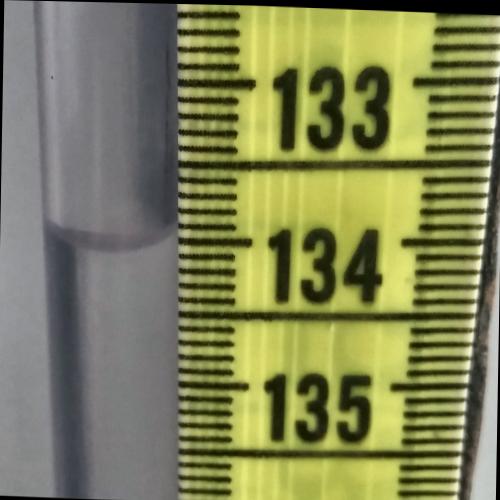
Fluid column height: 134.0 cm